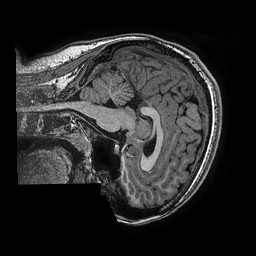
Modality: T1w
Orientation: sagittal
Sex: female
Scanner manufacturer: ge
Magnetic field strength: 3 T
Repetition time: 0.0077 s
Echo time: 0.003436 s